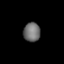
Tissue: lung
Cell type: Epithelial cells
Senescence score: 0.2309
Nuclear area (px): 320
Mean DAPI intensity: 108.416